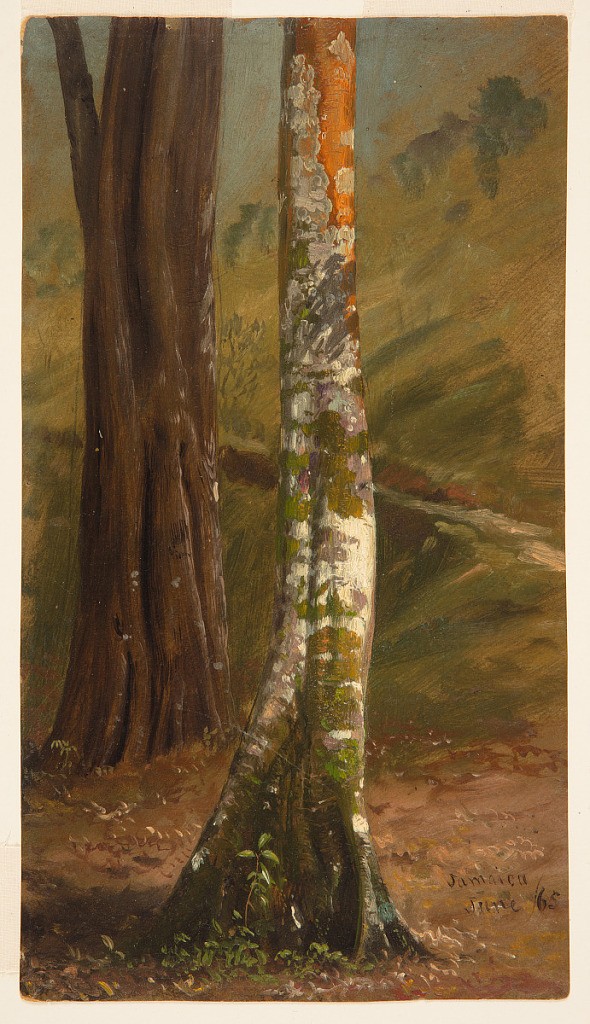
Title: Tree Trunk, Jamaica
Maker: Frederic Edwin Church, American, 1826–1900
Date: June 1865
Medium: Oil and graphite on paperboard
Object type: Drawing
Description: Botanical sketch of the trunks of two trees that grow at the foot of a slope in Jamaica. Visible from their base, each tree is cutoff midway up, with the boughs and branches out of view. In the foreground at center, a column-like trunk with white bark--possibly a birch--is covered in green moss. Another tree with a wider trunk stands behind it in the middle distance at left. In the background, a road or path curves around a wooded slope.